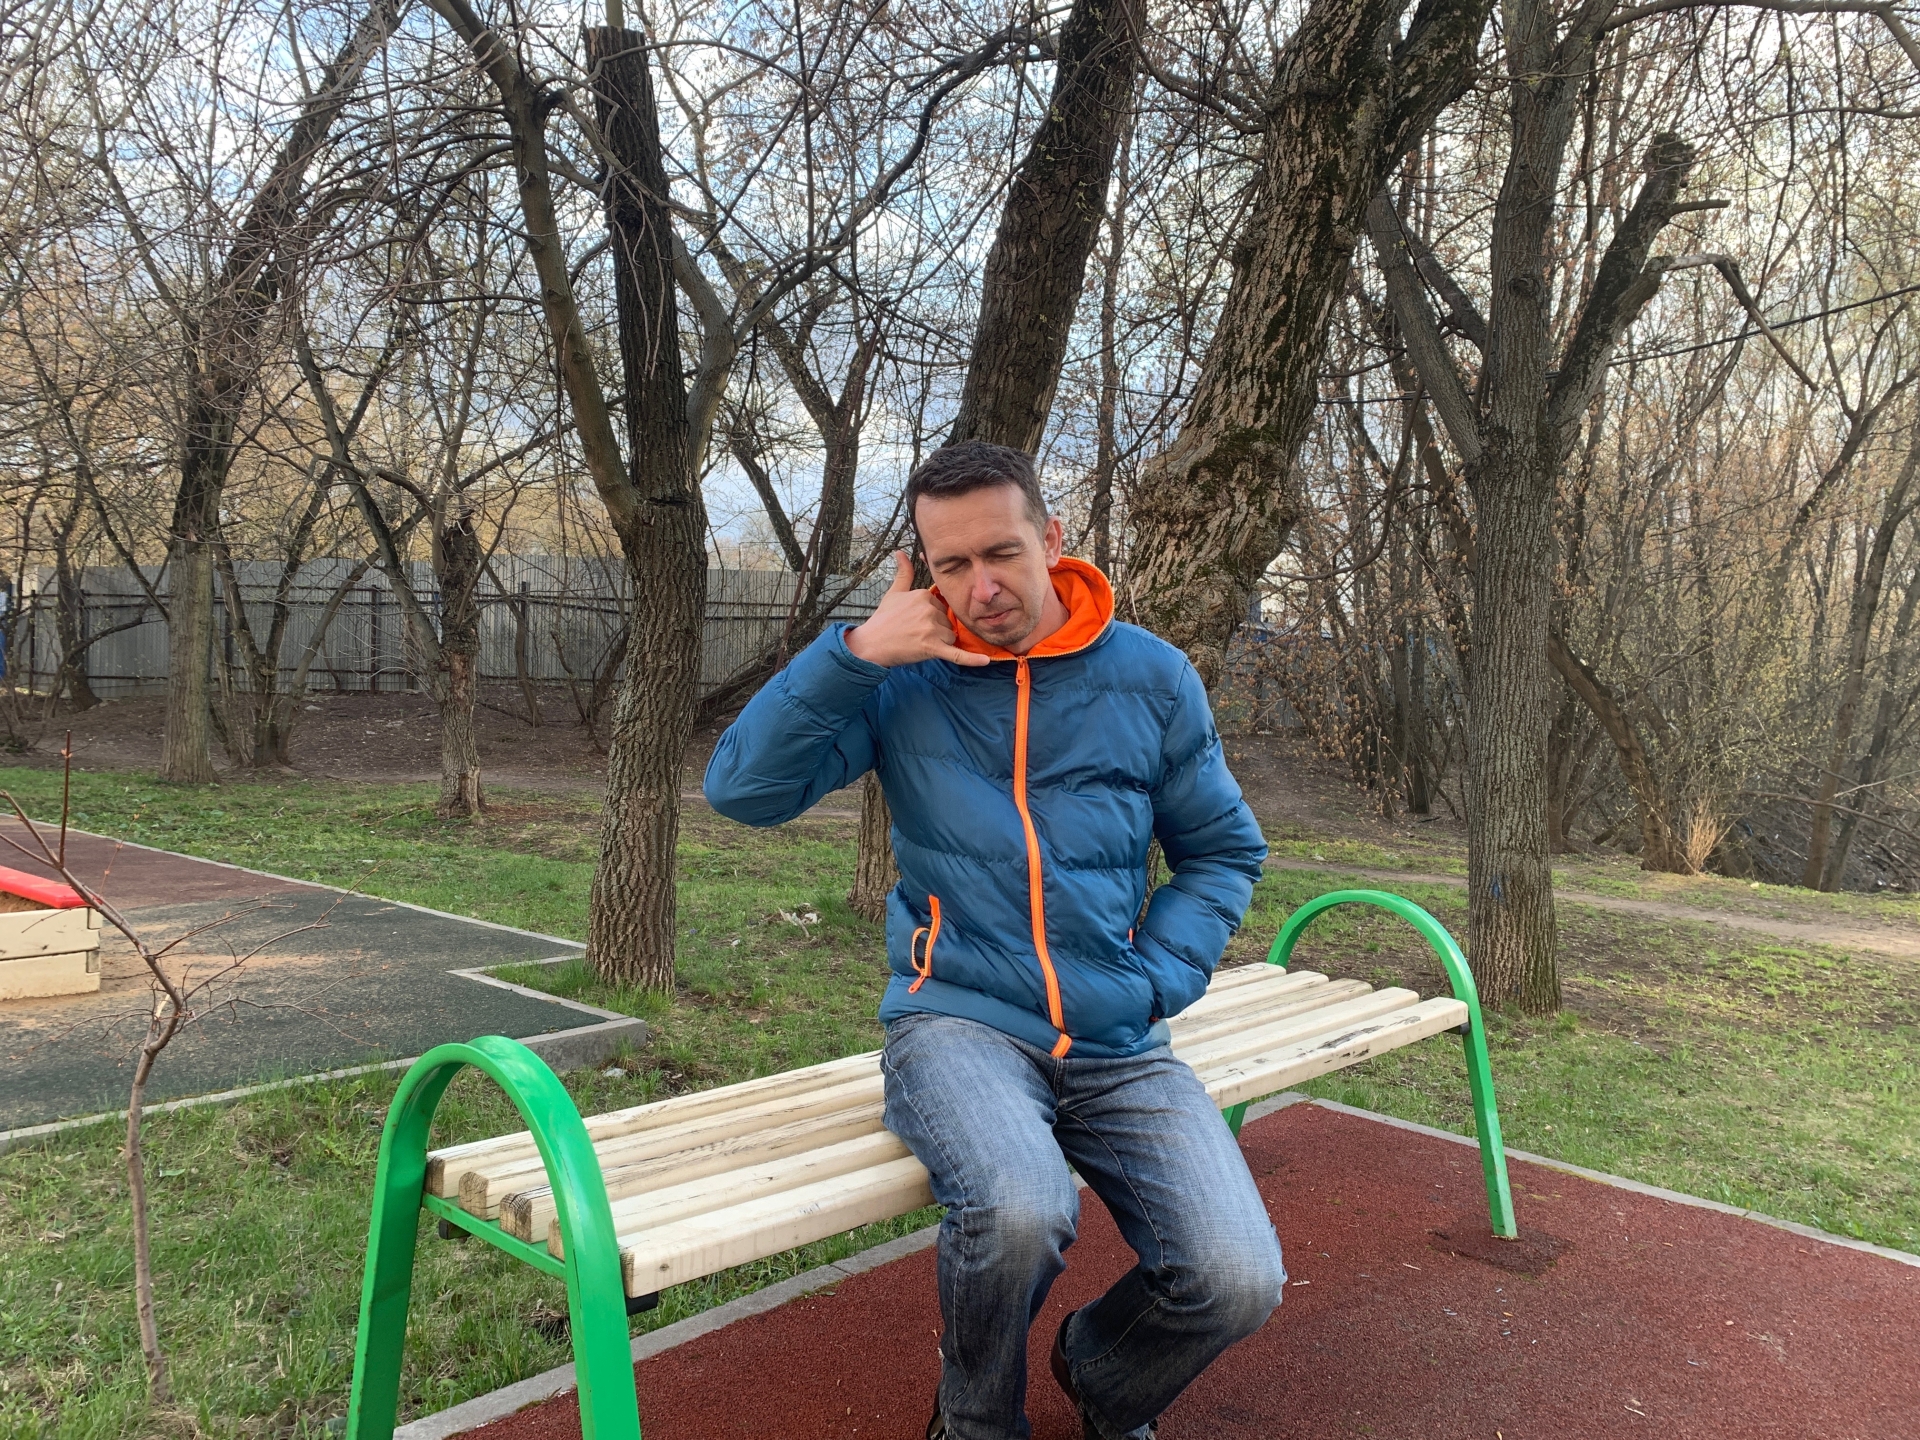
Label: clear